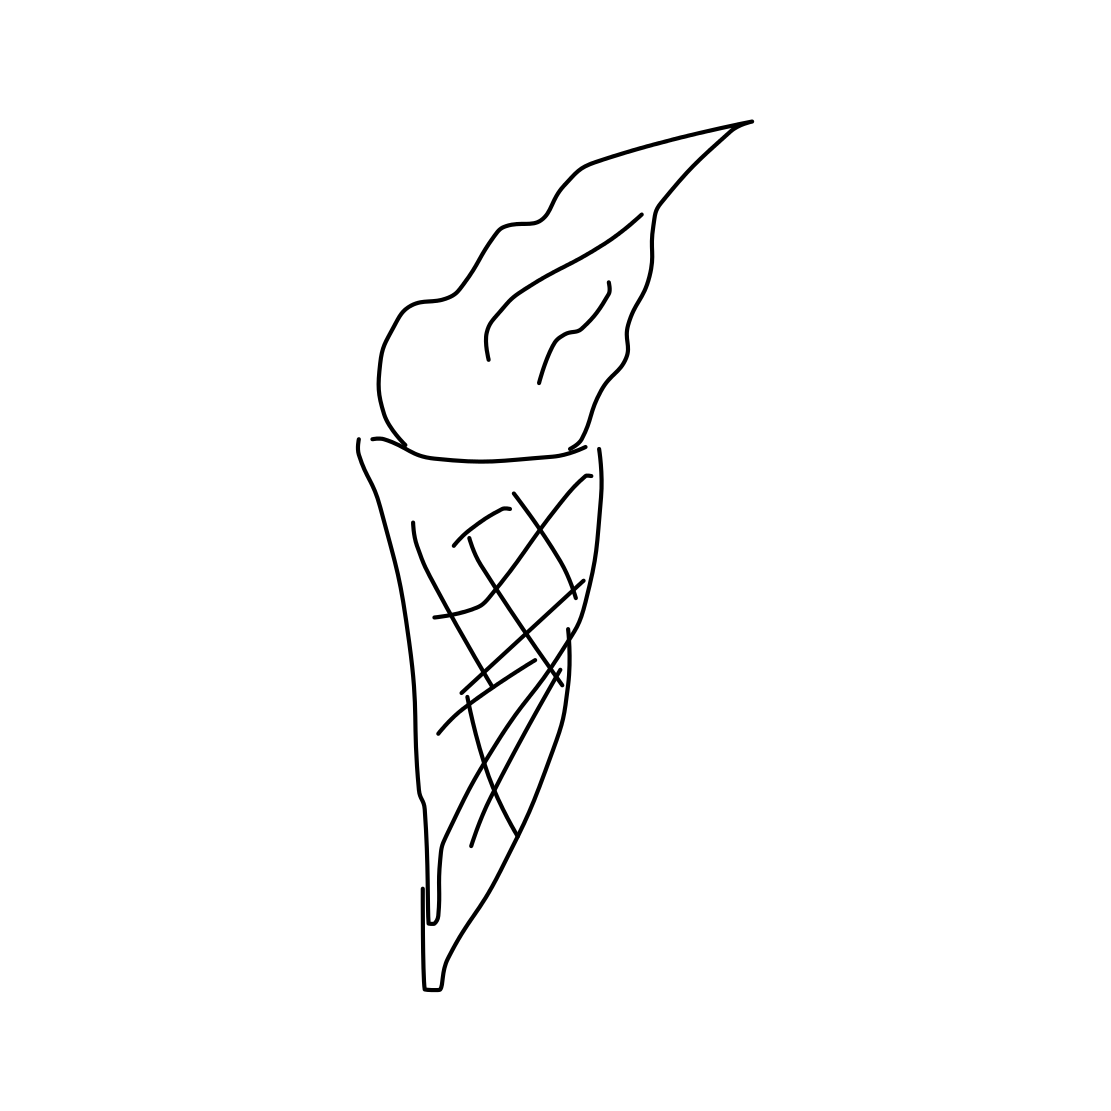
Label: ice-cream-cone